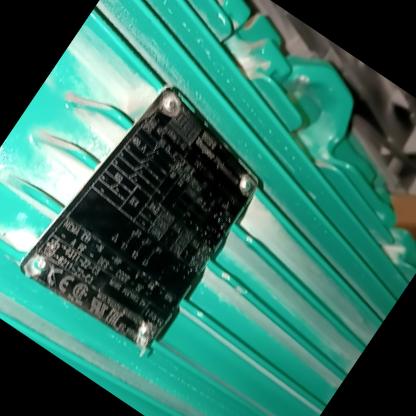
Klasa: tabliczka-znamionowa